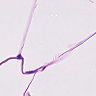
Metastatic tissue present: no